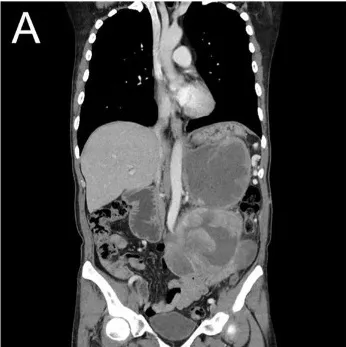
Postoperative contrast-enhanced CT images showed recurrence of MLS. Coronal.
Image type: radiology (ct)